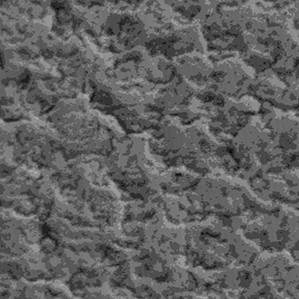
Label: frost